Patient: sex M, age 55
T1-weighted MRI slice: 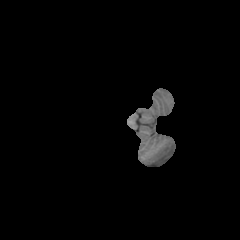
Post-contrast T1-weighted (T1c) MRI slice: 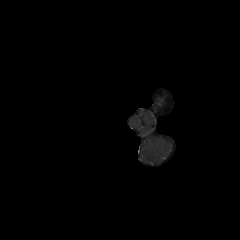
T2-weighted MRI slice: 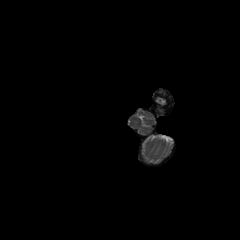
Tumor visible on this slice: no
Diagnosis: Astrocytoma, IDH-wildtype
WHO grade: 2